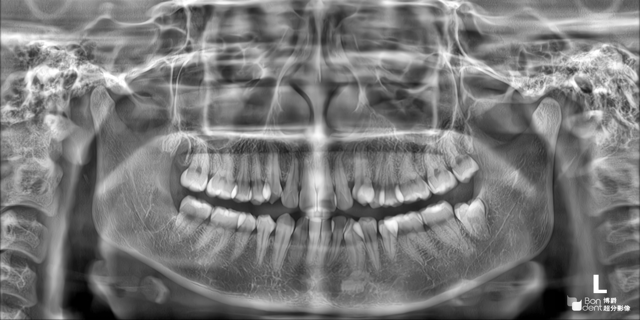
adult